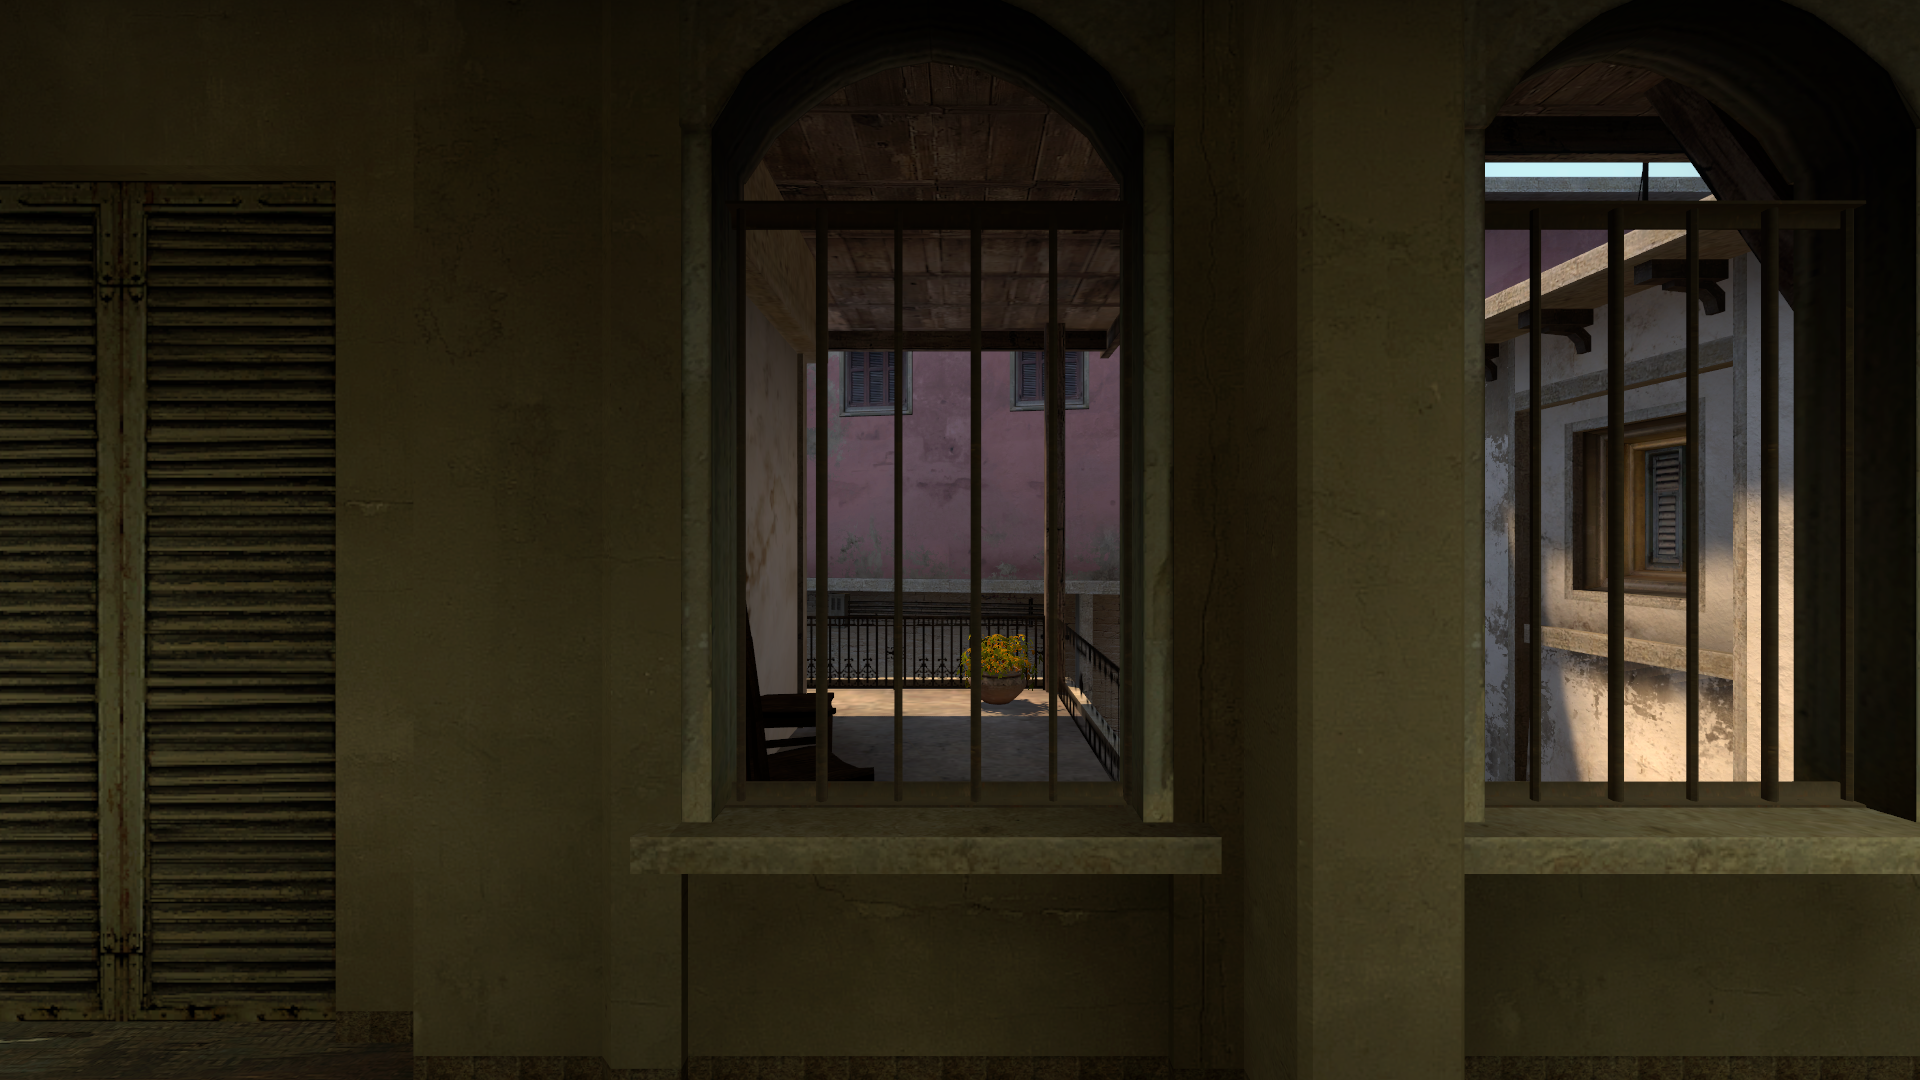
Map: de_mirage